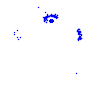
Particle: pion